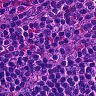
Metastatic tissue present: no